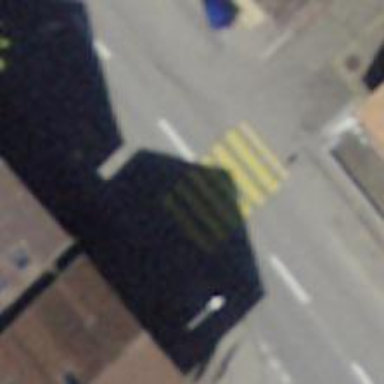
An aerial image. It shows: Marked crossing with zebra stripes on the road.